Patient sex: M
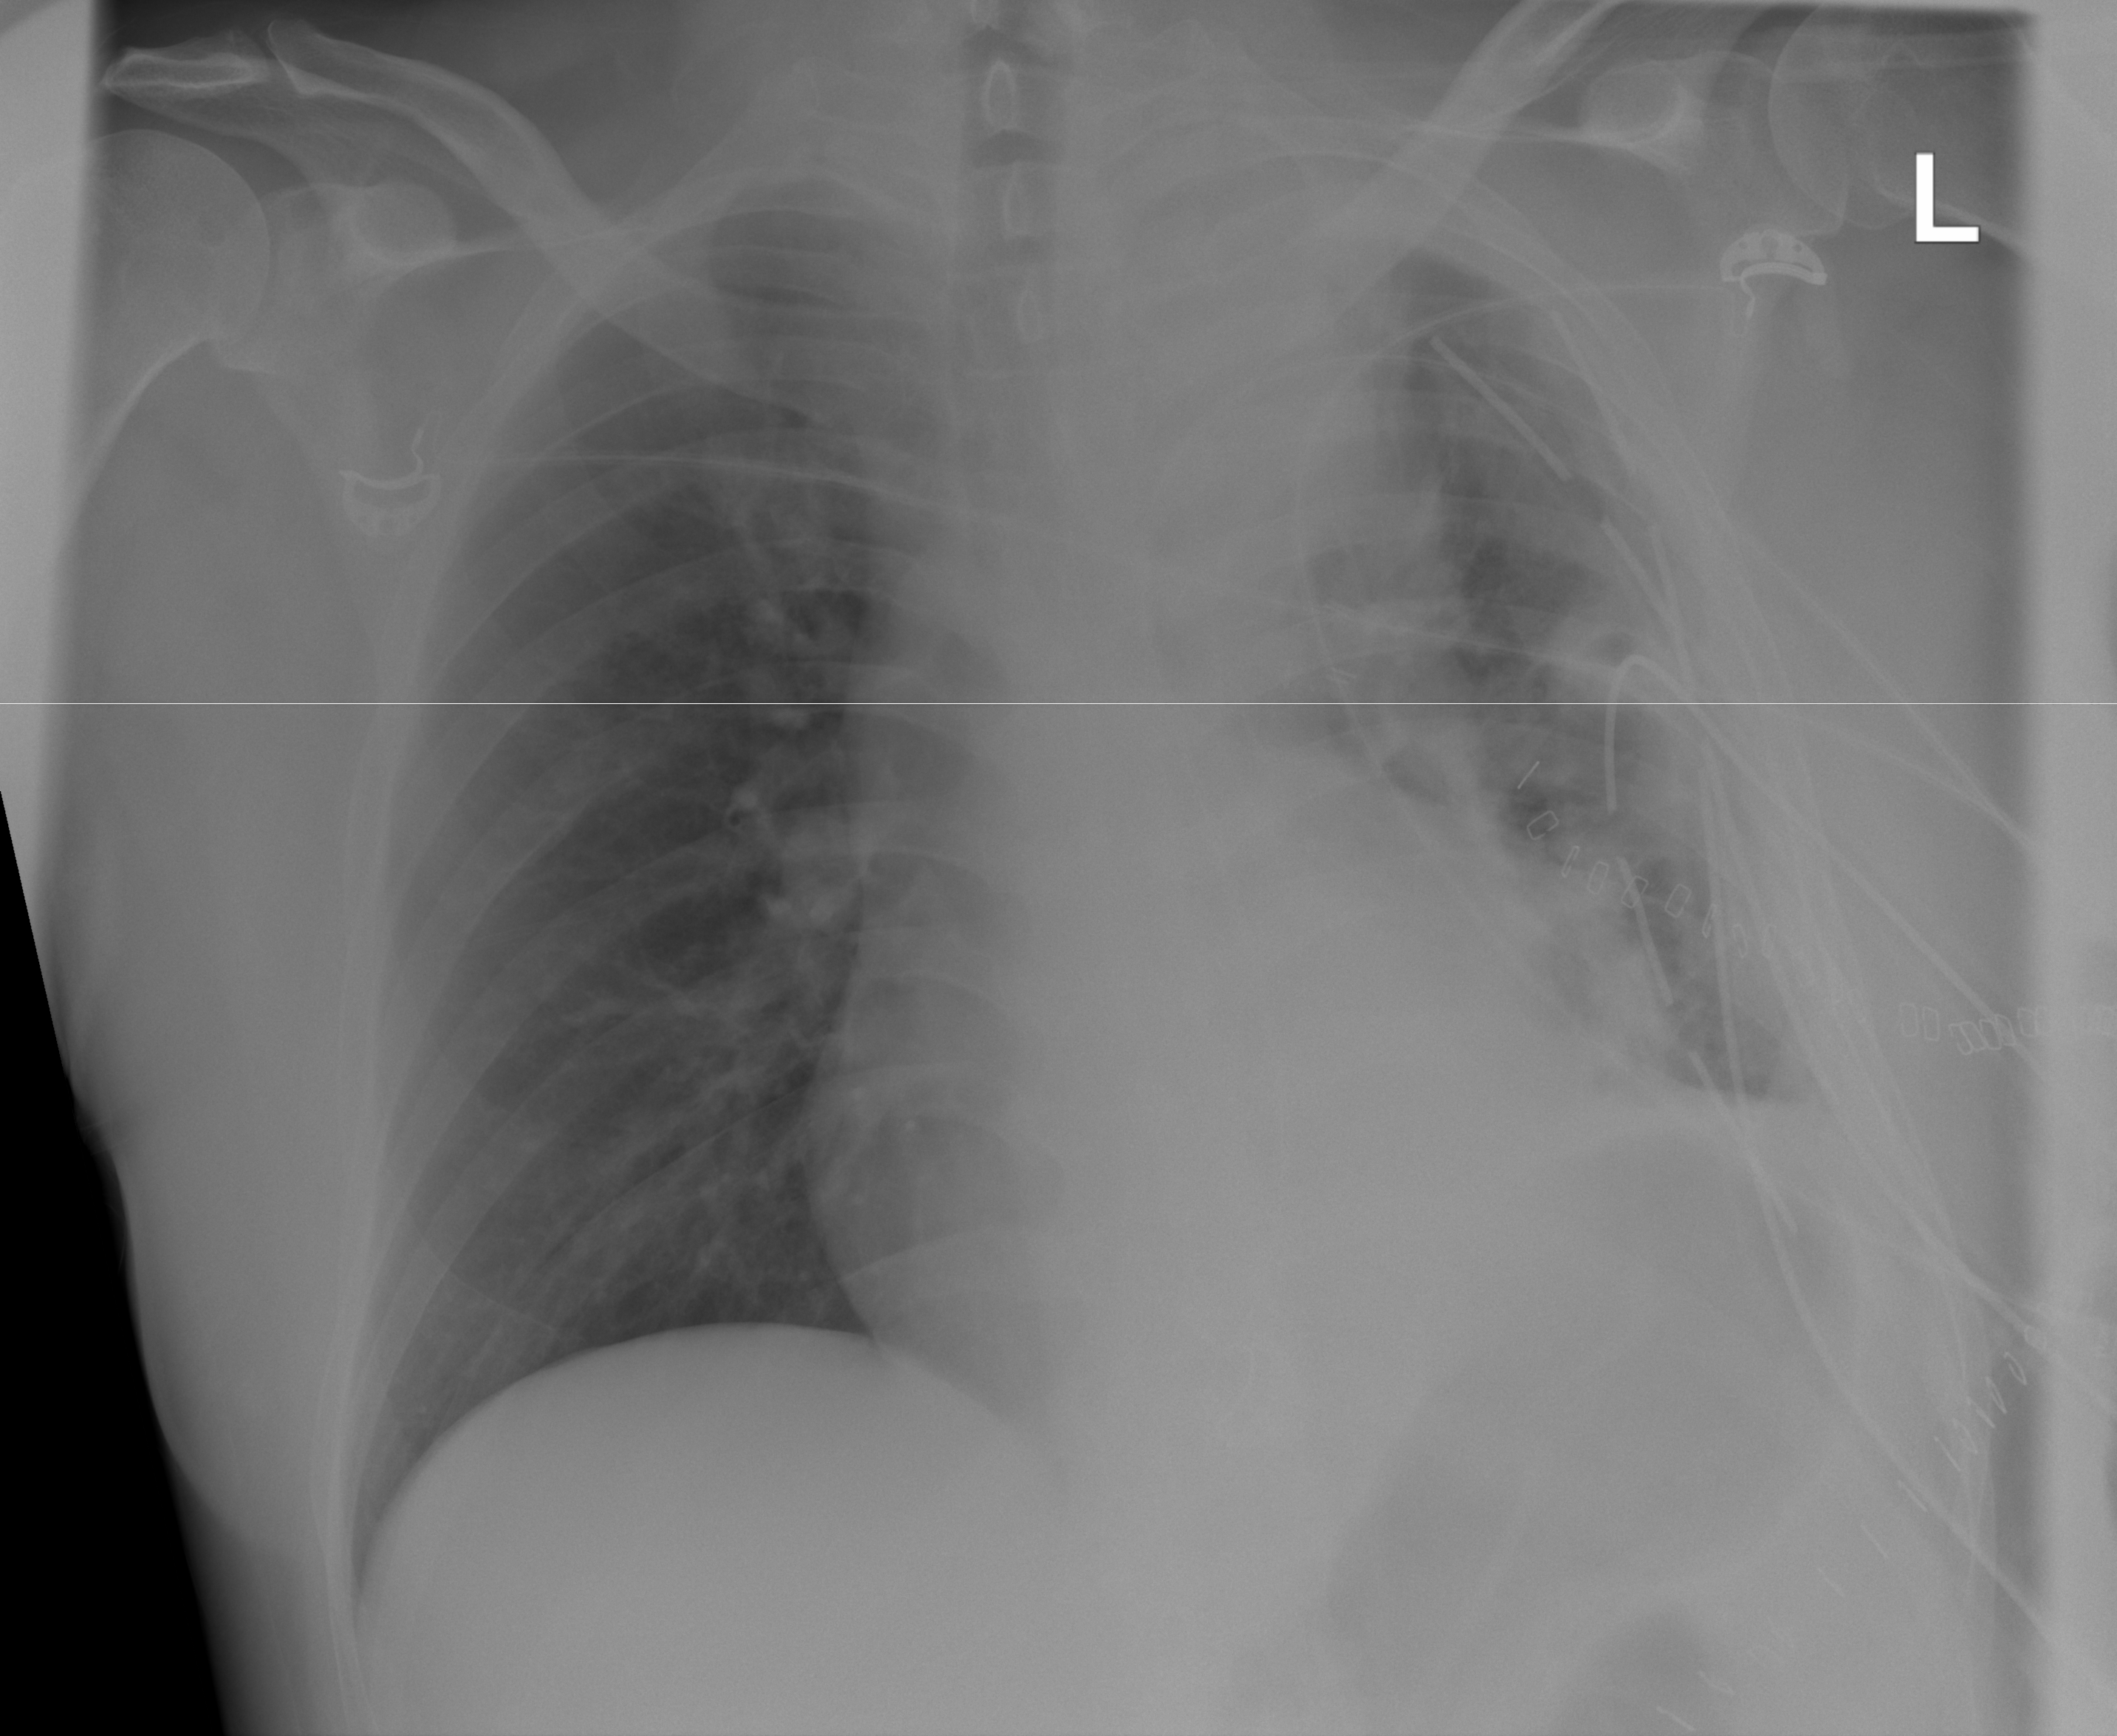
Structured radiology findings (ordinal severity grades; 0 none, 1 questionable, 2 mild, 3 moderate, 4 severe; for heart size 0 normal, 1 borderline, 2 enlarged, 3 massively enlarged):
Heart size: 2
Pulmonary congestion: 0
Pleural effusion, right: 0
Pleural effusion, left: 2
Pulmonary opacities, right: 0
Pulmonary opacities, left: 0
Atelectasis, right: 0
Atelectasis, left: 3